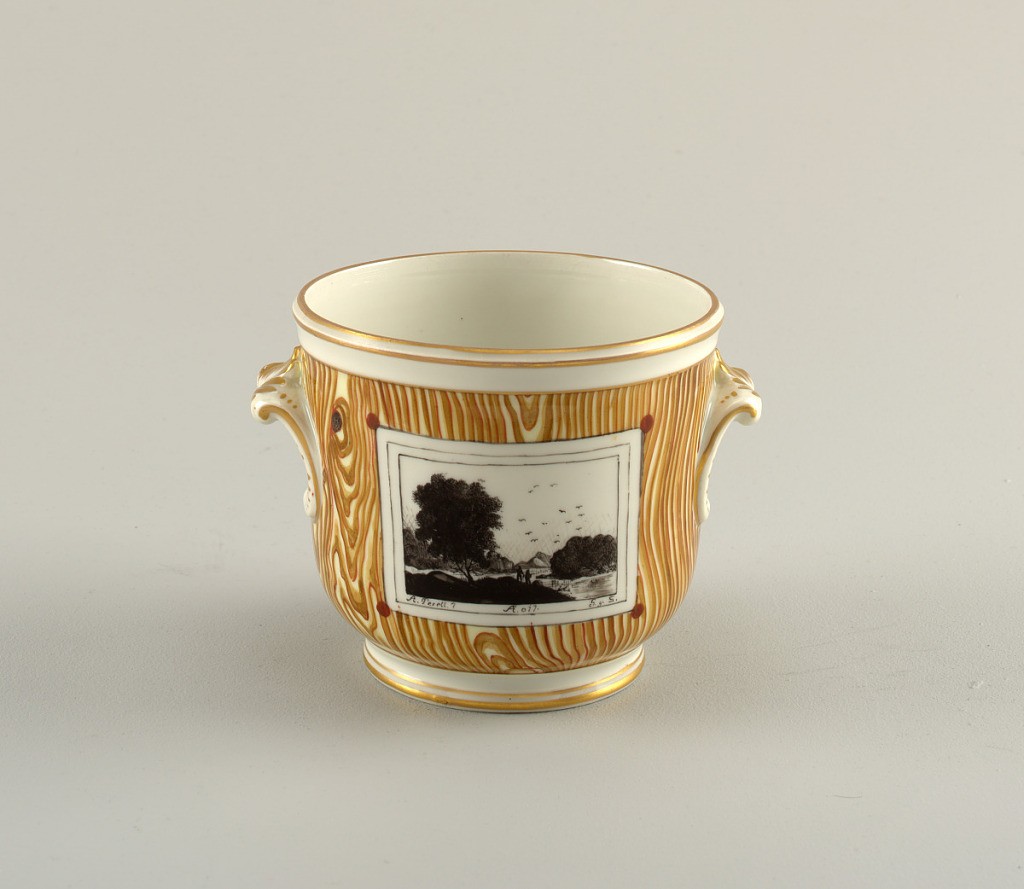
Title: Bottle Cooler
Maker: Du Paquier Porcelain Manufactory, Austrian, active 1719 – 1864
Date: ca. 1800
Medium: hard paste porcelain, vitreous enamel, gold
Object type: bottle cooler
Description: Cylindrical, rounded at bottom and having a cylindrical foot; two outcurving foliate handles on sides. Decorated with brown simulation of wood graining, with reserve rectangular panel decorated in black with simulation of landscape print.